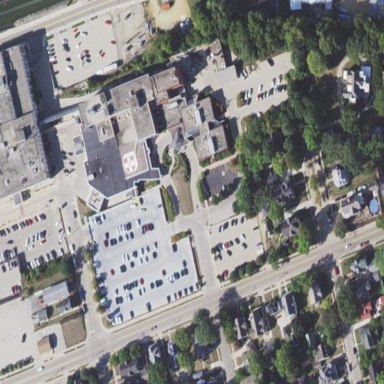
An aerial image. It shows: Hospital building.